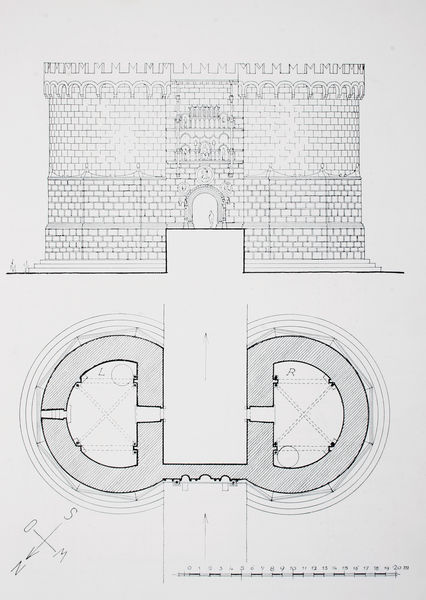
Titel: Versuch einer Gesamtrekonstruktion der Brückentürme der Brückentoranlage zu Capua
Künstler: Liphantes
Standort: Capua
Institution: Brückentoranlage
Schlagwörter: weiß, grau, schwarz, skizze, zeichnung, gebäude, schloss, hochformat, alt, architektur, sockel, stein, steine, flach, boden, blatt, rechts, rund, turm, leiste, ansicht, bogen, fassade, studie, mauer, ziegel, grafik, graphik, linien, figuren, rundbogen, treppen, durchgang, stufe, stufen, tor, zinnen, befestigung, bögen, eingang, fugen, gewölbe, burg, eckig, türme, festung, mauerwerk, symmetrisch, schwarzweiß, entwurf, halbkreis, halbrund, gemäuer, portal, stadttor, sims, ziegelsteine, gesims, quader, mauern, chor, einfahrt, plan, vorlage, pfeil, pfeile, römisch, legende, rekonstruktion, zinne, grundriss, massstab, aufriss, zeichung, bauplan, brückentor, durchfahrt, masstab, ausrichtung, rundbogenfries, zeigel, köln, verteidigung, trum, masstabsfiguren, himmelsrichtungen, windrose, fugenbild, kompass, süd, nordpfeil, brücle, bodenlinie, gewölbe fassade, grundlinie, himnelstichtungen, masstabsleite, zinnenrand, zwikkingstürme, zentimeter